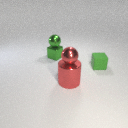
small green metal cube to the left of small green rubber cube